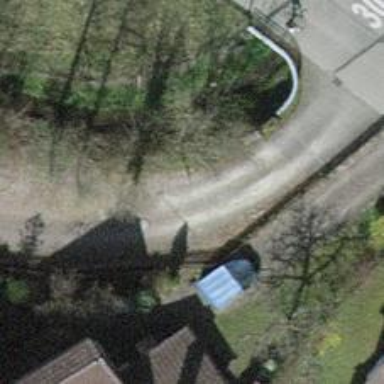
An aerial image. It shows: Compacted driveway used as service road.